Question: trying to build an ad hoc distribution with Xcode 4.
Consider that my project.xcodeproj was created with a very old version of Xcode.
Now Looking around at Build Setting I cannot find Code Signing Identity Ad Hoc as shown into attached image:

Any help appreciated
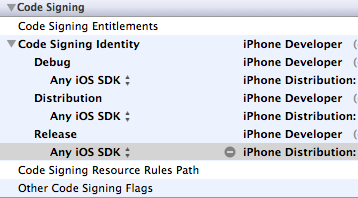
Answer: @freedev I just wrote a <URL> that should help you.